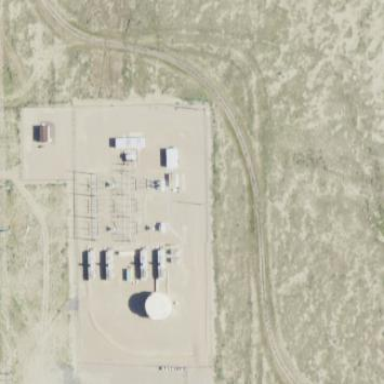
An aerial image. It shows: Power substation.